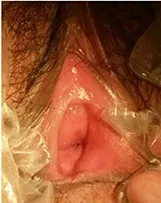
B, The medial mucosa of the labia minora was smooth and slightly reddened, and the vaginal opening was slightly narrowed.
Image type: medical_photograph (other_medical_photograph)